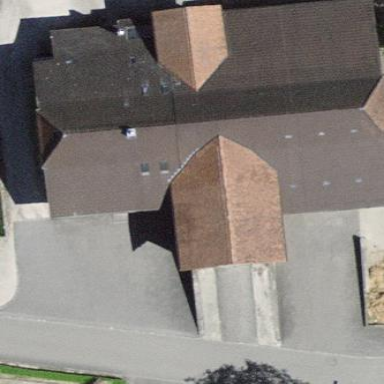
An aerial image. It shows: Farm building.